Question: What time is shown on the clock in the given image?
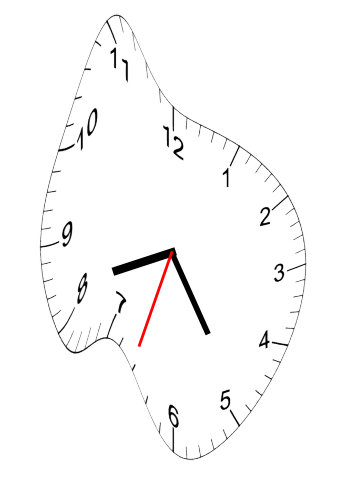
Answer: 08:24:33